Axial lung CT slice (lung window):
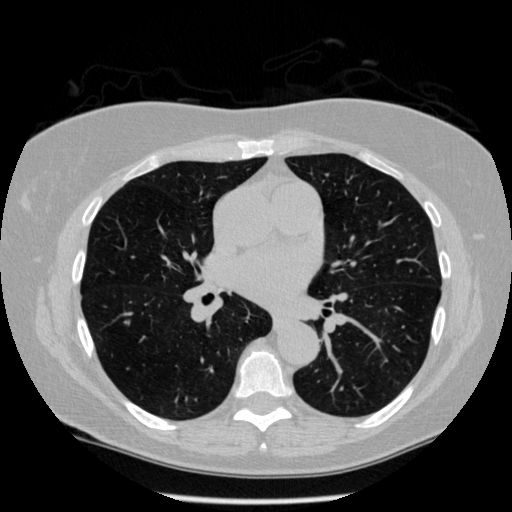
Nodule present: no